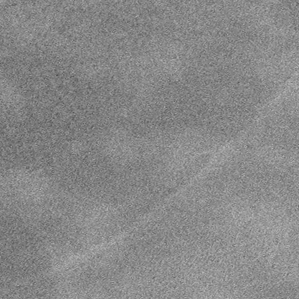
Label: frost